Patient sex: M
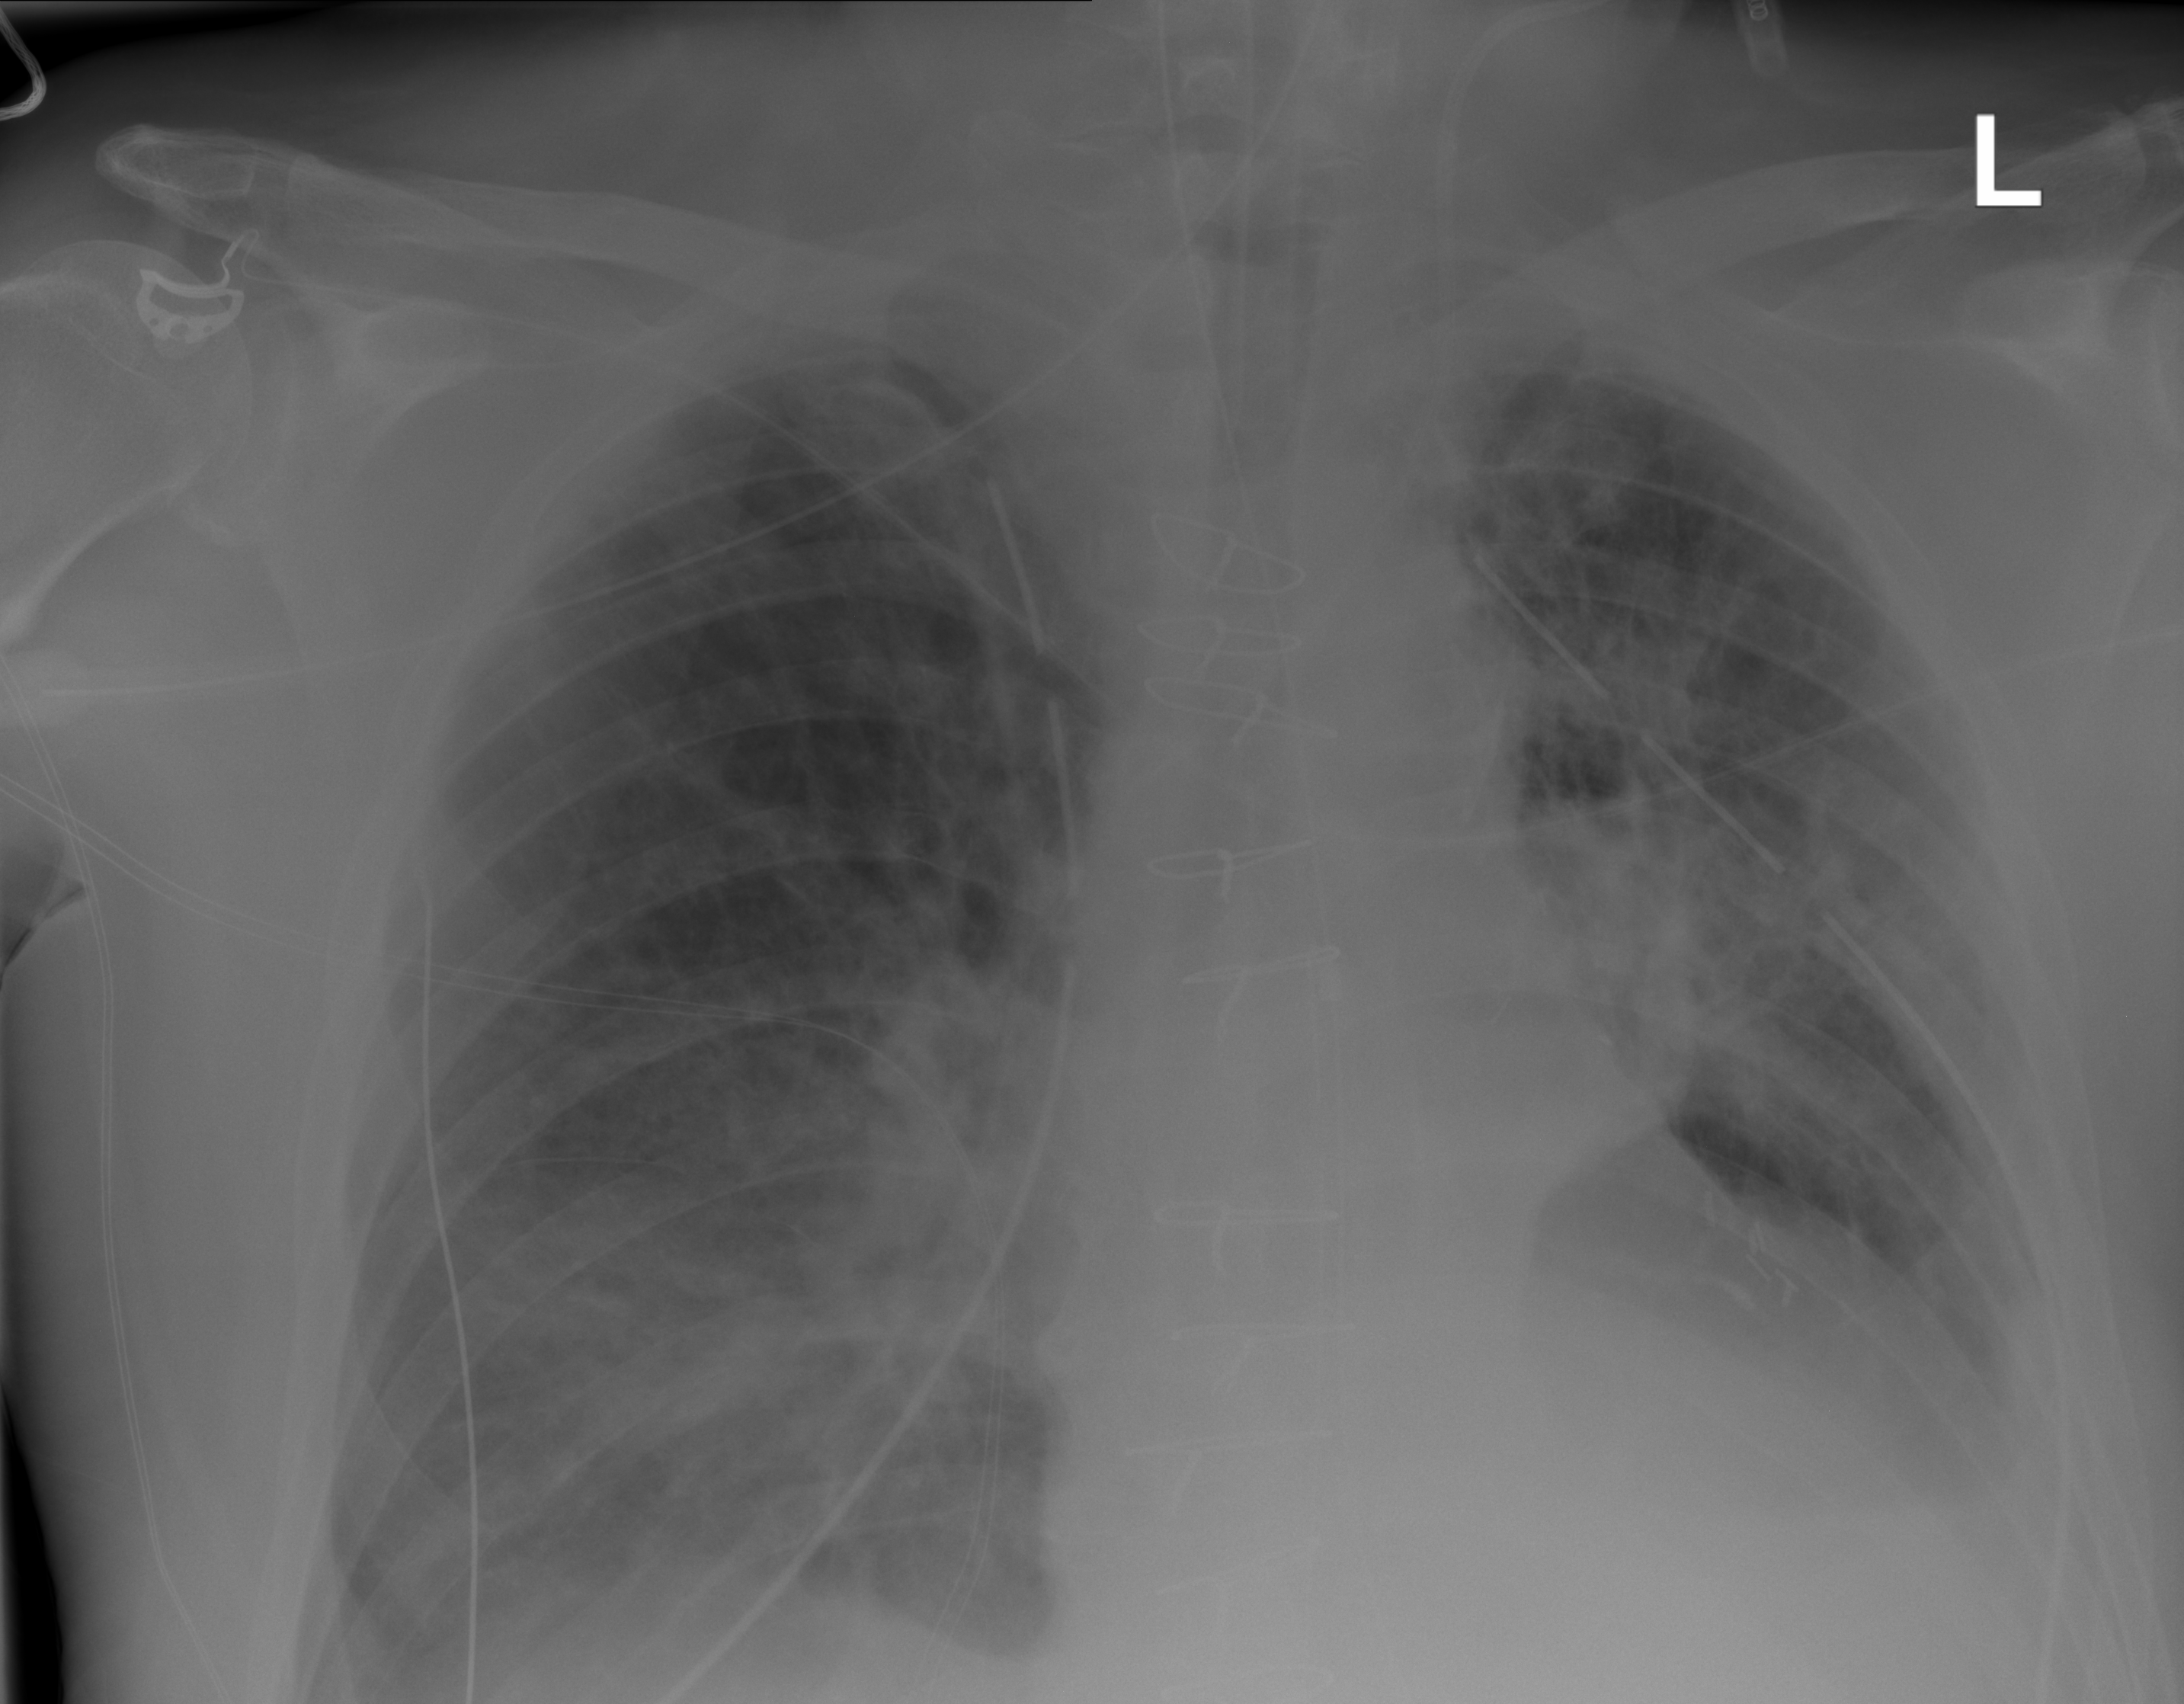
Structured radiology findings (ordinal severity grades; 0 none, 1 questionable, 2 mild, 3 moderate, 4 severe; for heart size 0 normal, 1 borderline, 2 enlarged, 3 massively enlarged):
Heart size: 0
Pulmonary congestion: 2
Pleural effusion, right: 0
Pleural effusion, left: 2
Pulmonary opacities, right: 0
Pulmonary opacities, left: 2
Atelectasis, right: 2
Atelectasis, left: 2